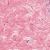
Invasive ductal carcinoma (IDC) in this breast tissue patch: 0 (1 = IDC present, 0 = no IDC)